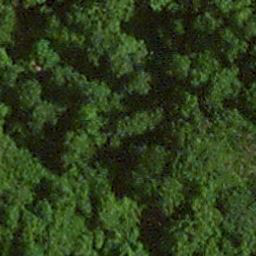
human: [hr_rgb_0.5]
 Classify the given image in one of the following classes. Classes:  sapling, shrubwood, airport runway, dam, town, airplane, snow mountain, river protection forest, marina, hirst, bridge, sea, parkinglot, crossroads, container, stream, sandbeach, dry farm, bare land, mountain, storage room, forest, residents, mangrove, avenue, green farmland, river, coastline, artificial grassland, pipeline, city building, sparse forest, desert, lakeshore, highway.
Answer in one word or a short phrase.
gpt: forest